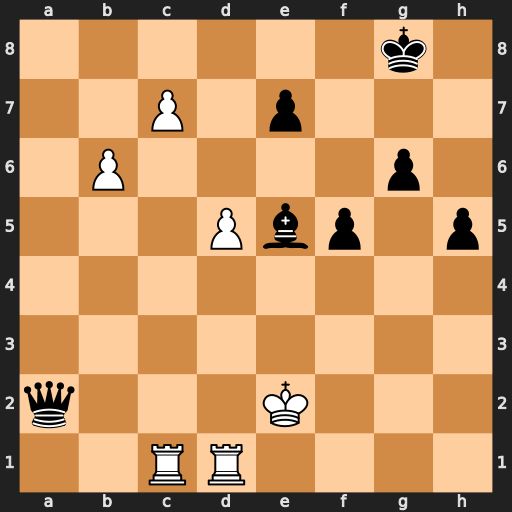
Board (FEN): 6k1/2P1p3/1P4p1/3Pbp1p/8/8/q3K3/2RR4
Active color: w
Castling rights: -
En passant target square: -
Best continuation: Rd2 Qa6+ Rd3